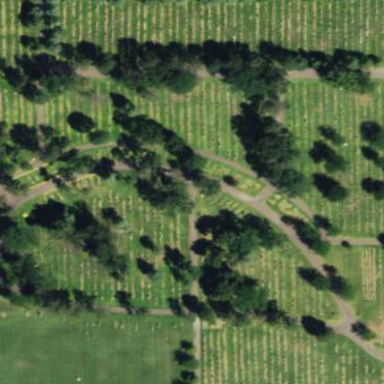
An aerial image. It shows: Cemetery.